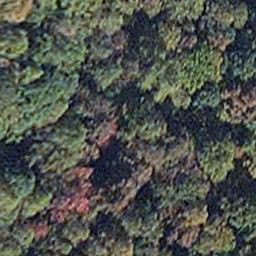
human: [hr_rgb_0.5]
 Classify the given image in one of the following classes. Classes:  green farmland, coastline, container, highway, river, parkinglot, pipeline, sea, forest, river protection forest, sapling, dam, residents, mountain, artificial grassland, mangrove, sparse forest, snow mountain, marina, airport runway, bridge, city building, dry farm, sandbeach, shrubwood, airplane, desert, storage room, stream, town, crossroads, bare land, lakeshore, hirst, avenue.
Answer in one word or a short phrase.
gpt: mangrove